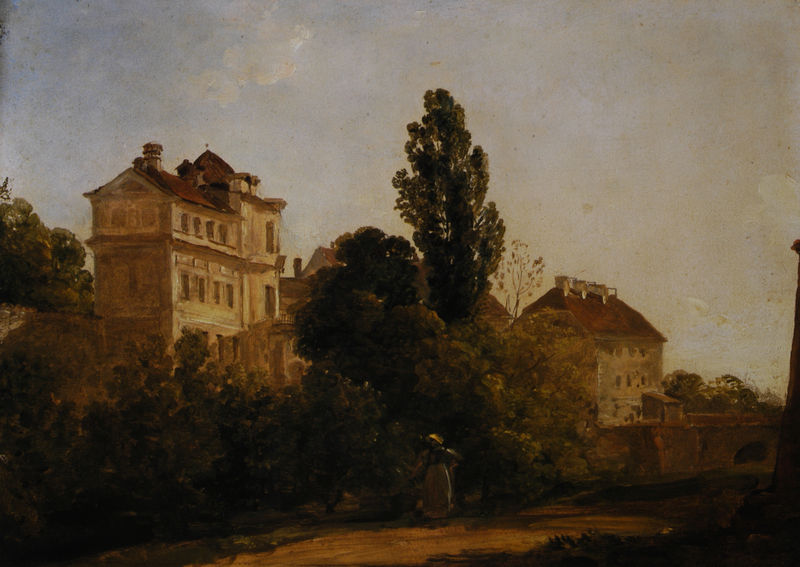
Titel: Das Trivaschlößchen
Künstler: Johann Georg von Dillis
Standort: München
Institution: Bayerische Staatsgemäldesammlungen
Schlagwörter: baum, blau, blätter, gemälde, himmel, laub, mann, schatten, weiß, wolken, aquarell, bäume, fluss, gelb, grün, impressionismus, landschaft, ocker, stadt, abend, braun, fenster, frau, grau, hut, kleid, licht, mitte, schwarz, strasse, ausblick, dach, dame, gebäude, haus, park, rot, schloss, tuch, weg, wiese, wolke, beige, haube, malerei, rock, mütze, wand, architektur, bluse, mensch, stein, bild, öl, dämmerung, horizont, häuser, hügel, natur, pappel, pappeln, strauch, brücke, busch, büsche, gebüsch, gehen, pastos, pfad, sonne, sträucher, land, figur, kind, person, pflanze, pflanzen, sanft, arbeit, kamin, kamine, schornstein, turm, garten, bewölkt, balkon, schürze, magd, sommer, bogen, fassade, ort, süden, wohnhäuser, arbeiten, bäuerin, nachmittag, sonnenlicht, dorf, dächer, giebel, mauer, schornsteine, abendsonne, dunst, sonnenuntergang, herbst, rundbogen, stille, romantik, weib, weiblich, monet, jaune, vert, menzel, junge, abendstimmung, bauer, stadtansicht, erker, italie, spitzweg, village, burg, kloster, palast, spaziergang, städtisch, villa, biedermeier, landschaftsbild, gesims, maison, ländlich, dramatisch, sombre, siedlung, dachgauben, pinien, golden, femme, weich, gülden, lumière, imperssionismus, stockwerke, drama, arbre, soleil, bois, ciel, foret, paysage, orange, peinture, paysan, ville, bleu, böcklin, ocre, campagne, paysanne, maisons, pisarro, pissaro, cheminée, fenêtre, architecture, toit, südlich, himmer, pissarro, nuage, nuages, huile, manet, chateau, fenetres, arbres, balcon, pont, chemin, tuiles, mur, couche, prairie, soir, rayon, toits, soirée, arbeiterin, moderne, dorfansicht, besonnt, gärtnerin, habitations, route, immeuble, plantes, champêtre, verger, angeleuchtet, servante, immeubles, demeure, domaine, bâtiment, culture, atmosphère, bucolique, feuillages, cheminées, paisible, réaliste, tuile, après-midi, mansion, leve, rural, rurale, nuag, apartement, chaminées, if